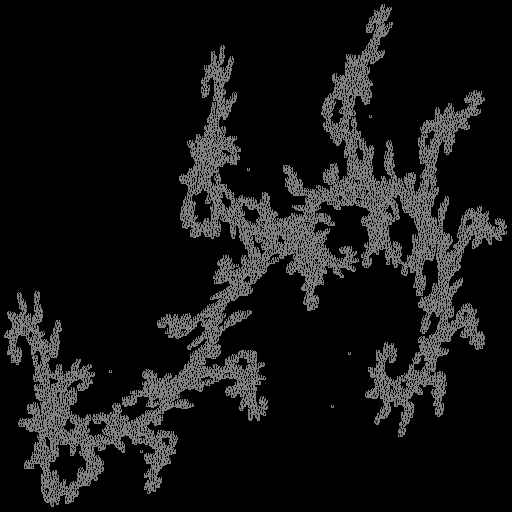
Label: greygoldenrod